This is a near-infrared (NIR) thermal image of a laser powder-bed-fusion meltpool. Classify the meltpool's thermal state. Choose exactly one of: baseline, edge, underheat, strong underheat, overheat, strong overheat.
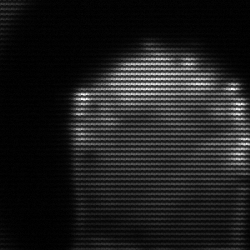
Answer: edge